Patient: sex F, age 63
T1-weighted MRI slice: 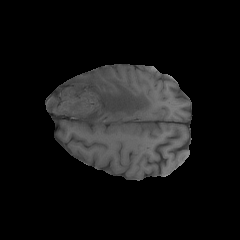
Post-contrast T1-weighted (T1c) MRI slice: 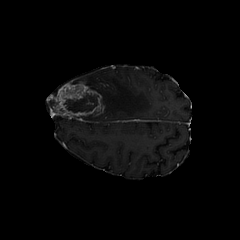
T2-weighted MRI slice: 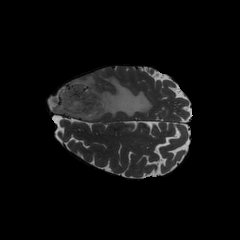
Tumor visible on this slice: yes
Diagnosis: Glioblastoma, IDH-wildtype
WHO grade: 4